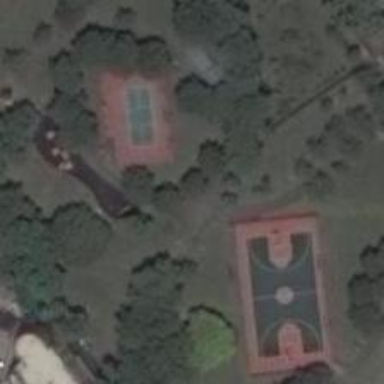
Luxuriant trees stand around two basketball fields .